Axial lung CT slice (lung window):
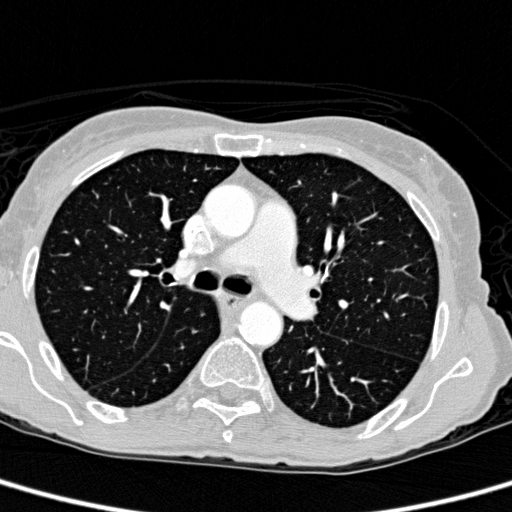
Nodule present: no